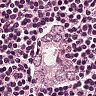
Metastatic tissue present: yes